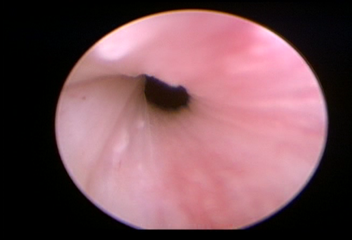
Modality: WLC
Class: Normal mucosa
Bladder cancer association: No